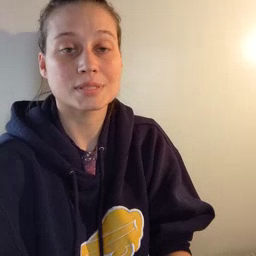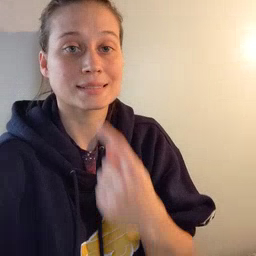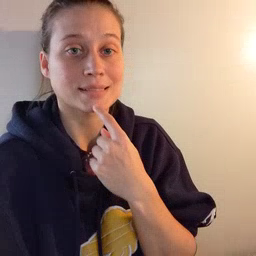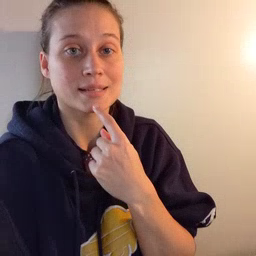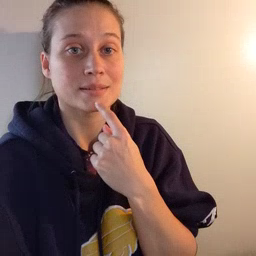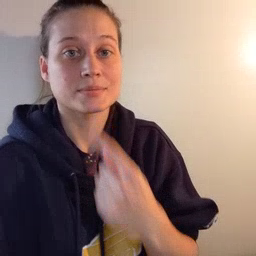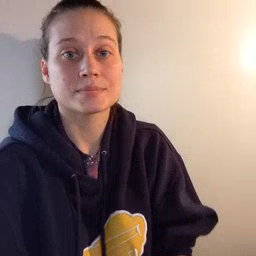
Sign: say